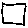
Label: square